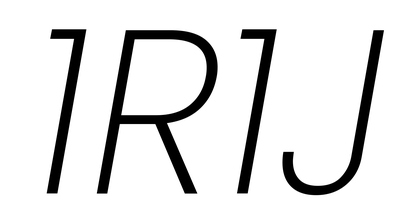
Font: Poppins-ExtraLightItalic